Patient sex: M
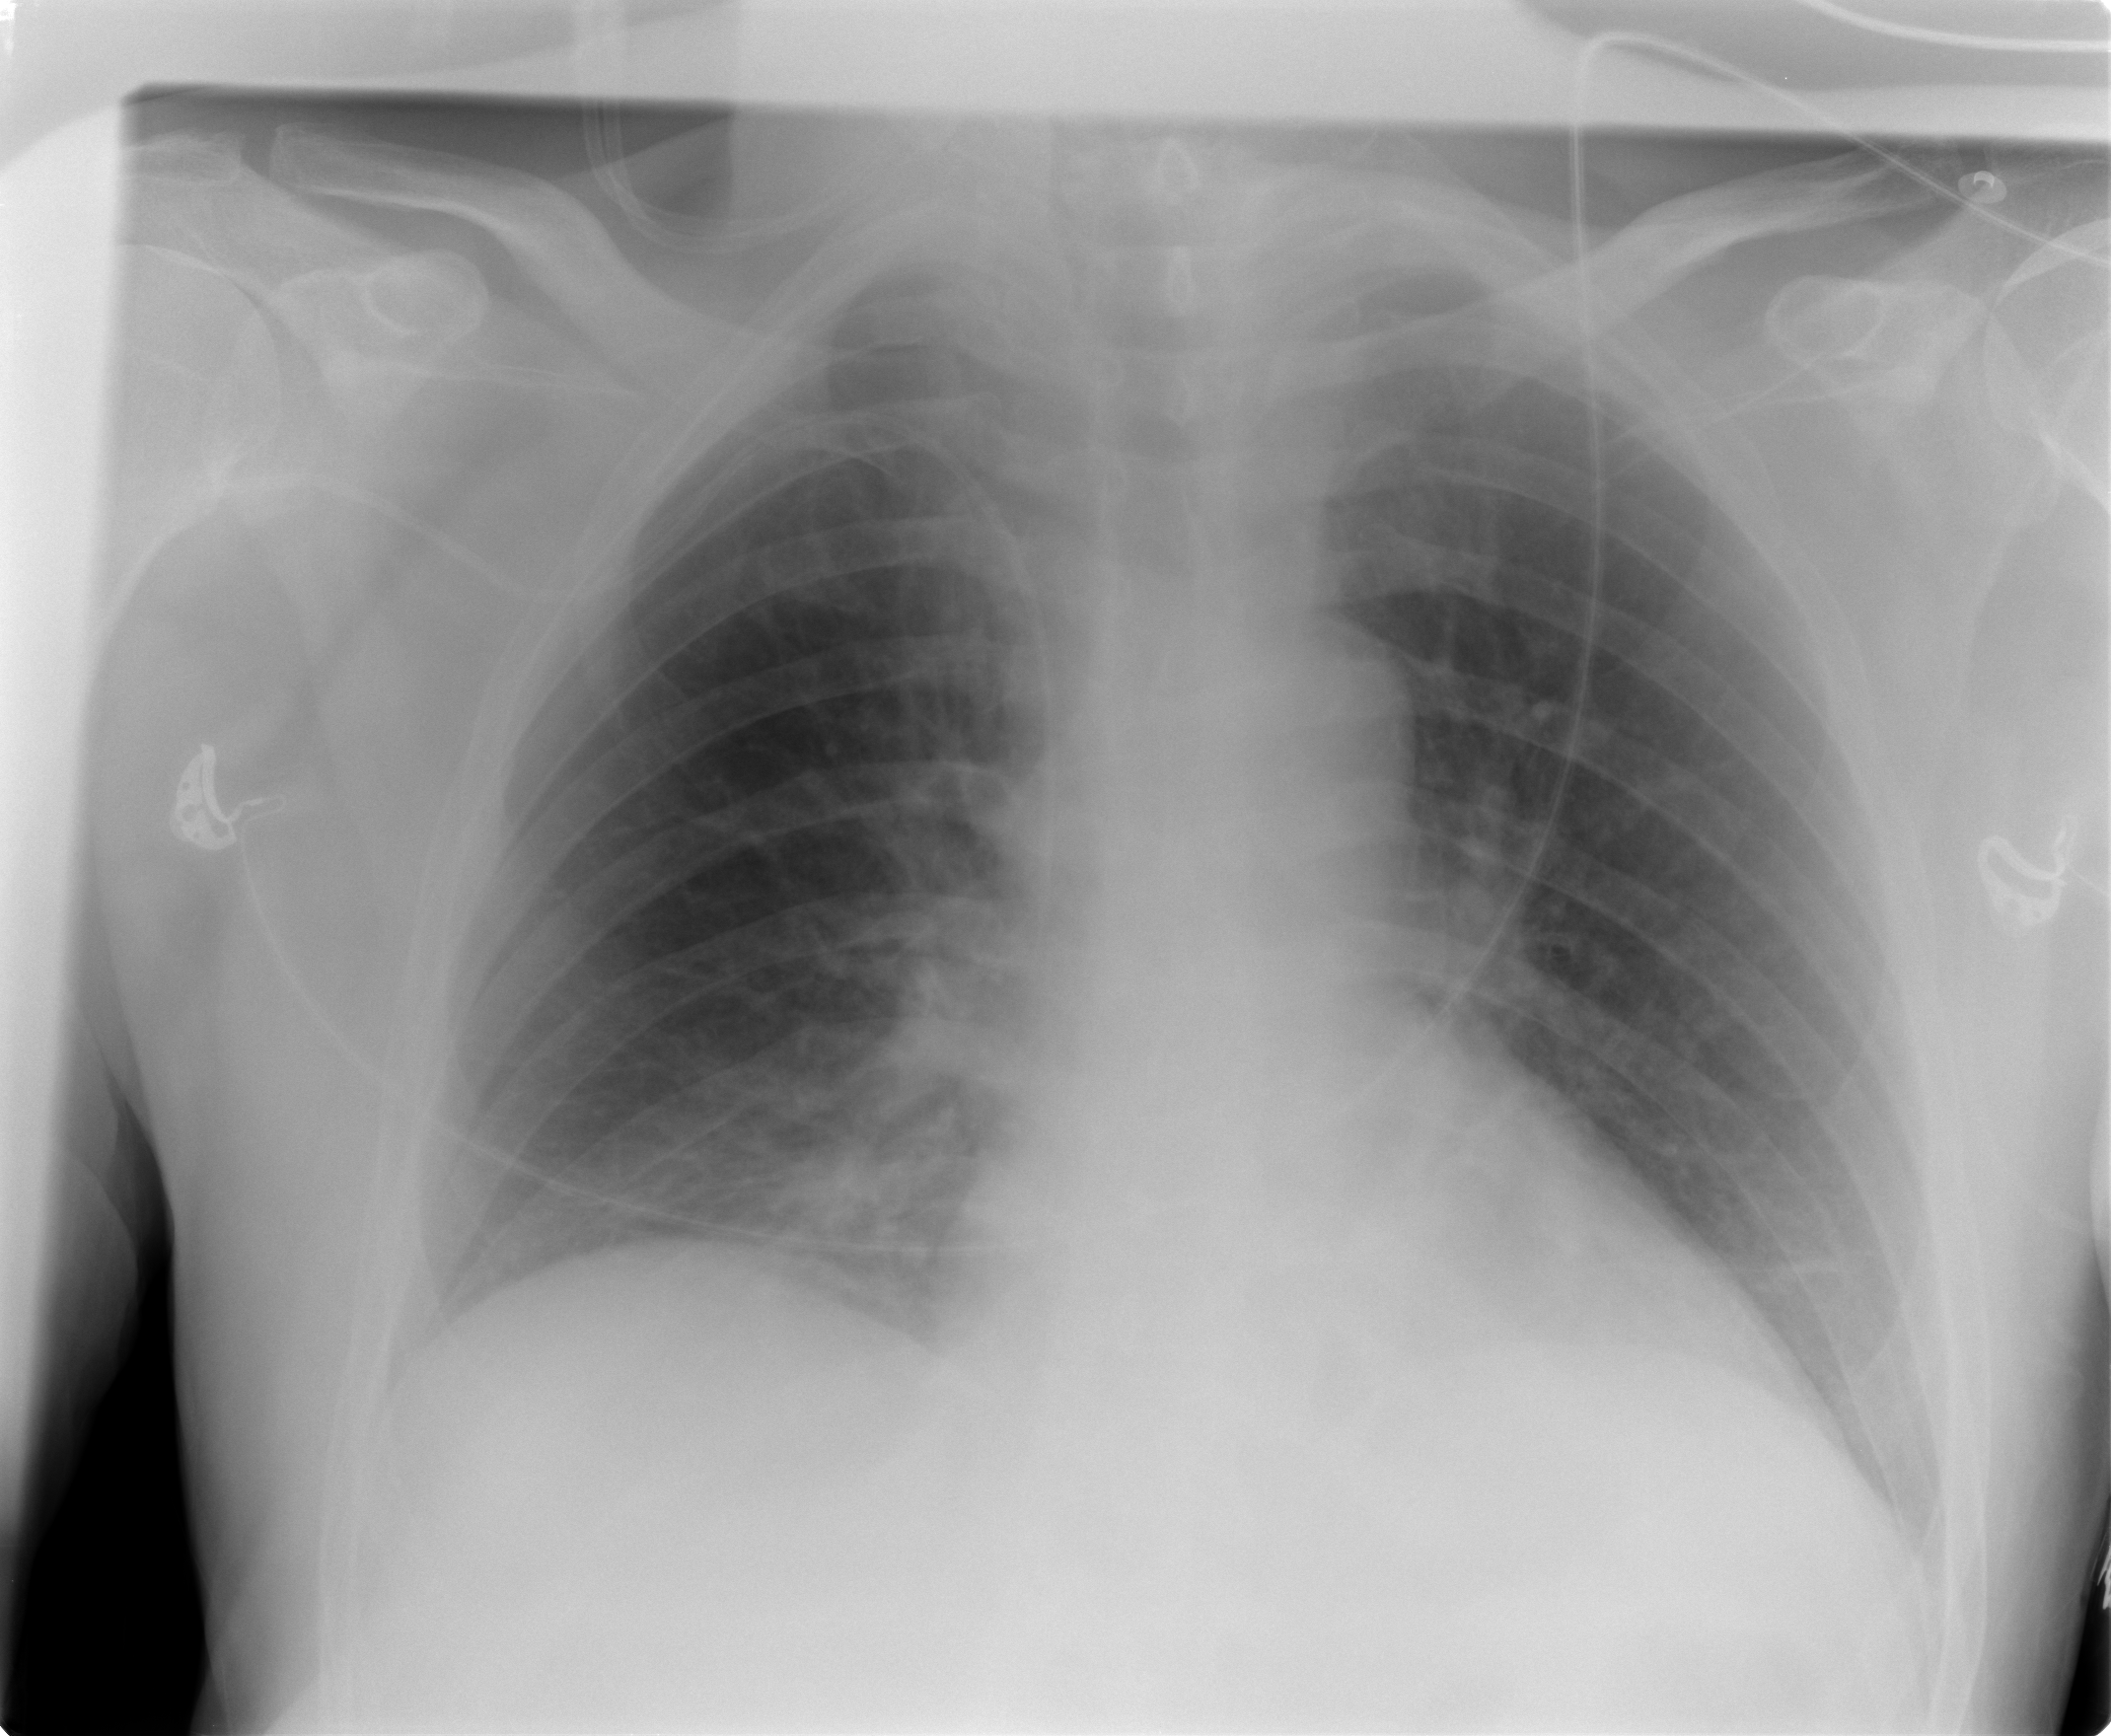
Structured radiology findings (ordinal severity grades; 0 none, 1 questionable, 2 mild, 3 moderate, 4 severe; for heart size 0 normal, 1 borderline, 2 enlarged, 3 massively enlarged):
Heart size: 0
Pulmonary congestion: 0
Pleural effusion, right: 0
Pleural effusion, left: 0
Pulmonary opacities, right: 0
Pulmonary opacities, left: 0
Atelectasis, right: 1
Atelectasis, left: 1